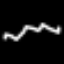
Label: squiggle